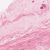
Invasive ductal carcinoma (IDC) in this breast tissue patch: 0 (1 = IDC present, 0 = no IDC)